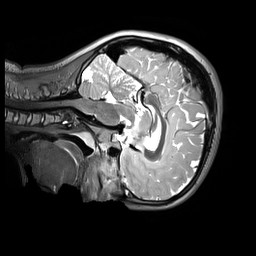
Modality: T2w
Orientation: sagittal
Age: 11
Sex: male
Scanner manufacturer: siemens
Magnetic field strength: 3 T
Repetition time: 3.2 s
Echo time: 0.408 s